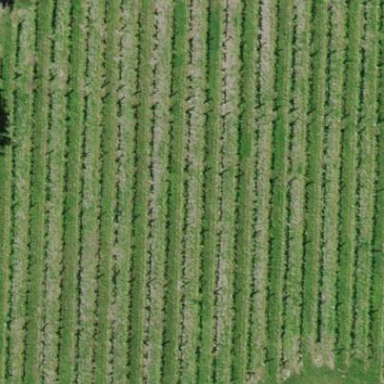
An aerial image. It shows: Vineyard growing grapes.